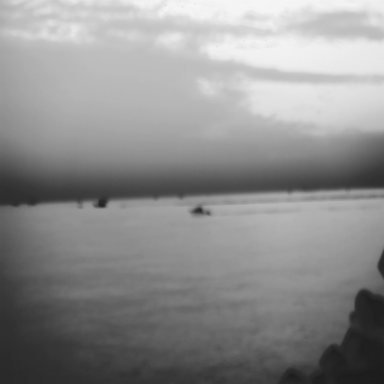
There are six bulk_carriers in the infrared image.